Aerial crown-view tile of a tropical tree (Barro Colorado Island, Panama), acquired 20240716:
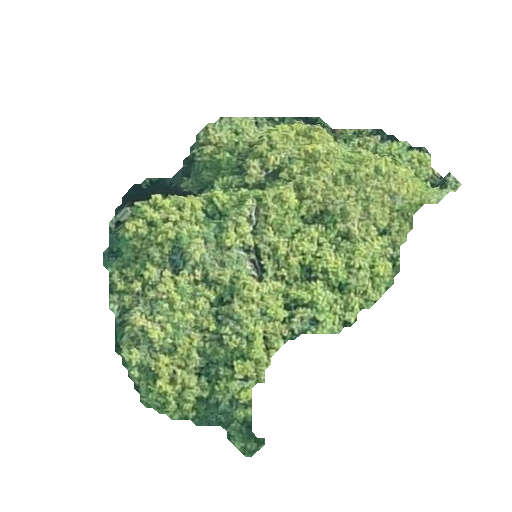
Species: Protium stevensonii
GBIF accepted scientific name: Tetragastris panamensis
Crown area: 107.955 m²